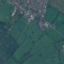
Land use / land cover: Pasture